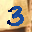
Label: 3